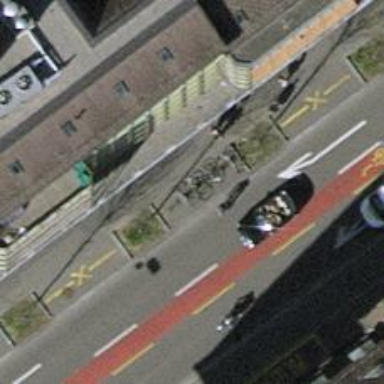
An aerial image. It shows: Bicycle parking area with stands available.